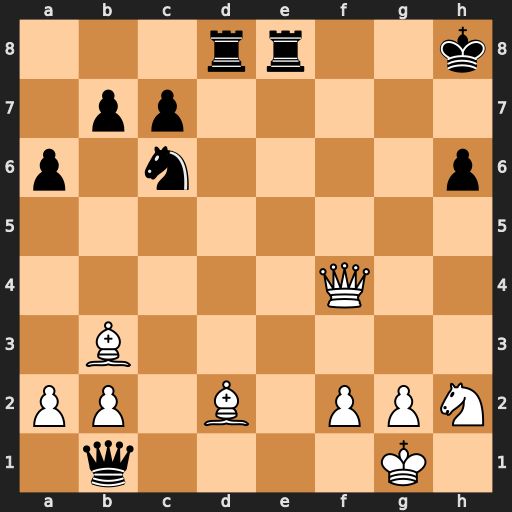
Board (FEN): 3rr2k/1pp5/p1n4p/8/5Q2/1B6/PP1B1PPN/1q4K1
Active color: w
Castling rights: -
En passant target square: -
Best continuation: Nf1 Qh7 Bc3+